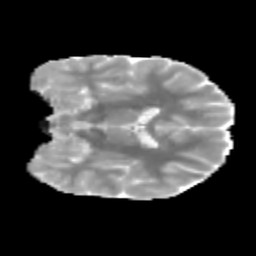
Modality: MD
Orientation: coronal
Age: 11
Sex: male
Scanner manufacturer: siemens
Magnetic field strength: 3 T
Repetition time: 3.8 s
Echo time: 0.07 s